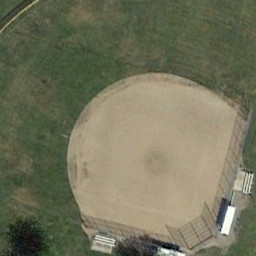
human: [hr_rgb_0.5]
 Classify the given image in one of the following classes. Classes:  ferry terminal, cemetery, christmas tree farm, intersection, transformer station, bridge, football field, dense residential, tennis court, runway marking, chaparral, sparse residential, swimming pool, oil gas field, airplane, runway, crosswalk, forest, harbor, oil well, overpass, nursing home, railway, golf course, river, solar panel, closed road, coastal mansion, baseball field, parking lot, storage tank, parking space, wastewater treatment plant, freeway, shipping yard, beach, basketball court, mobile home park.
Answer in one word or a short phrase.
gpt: baseball field